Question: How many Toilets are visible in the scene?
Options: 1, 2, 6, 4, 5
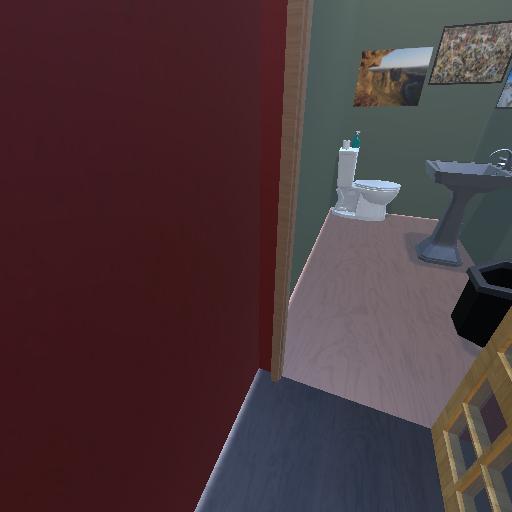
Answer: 1